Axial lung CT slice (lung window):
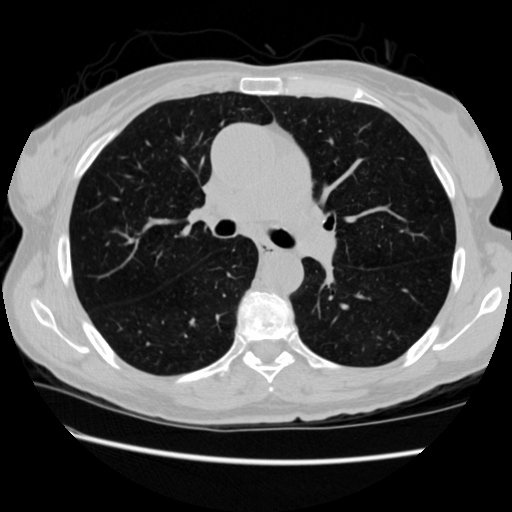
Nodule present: no